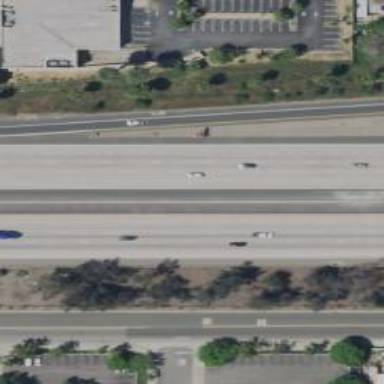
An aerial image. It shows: Motorway.